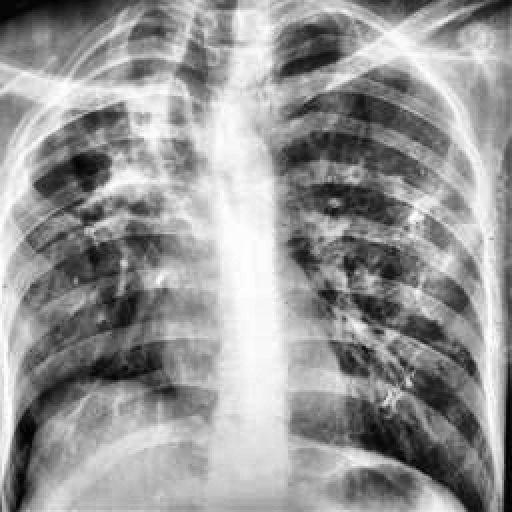
Finding: TUBERCULOSIS